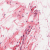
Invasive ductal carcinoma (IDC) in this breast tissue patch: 0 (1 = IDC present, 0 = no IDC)